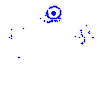
Particle: electron